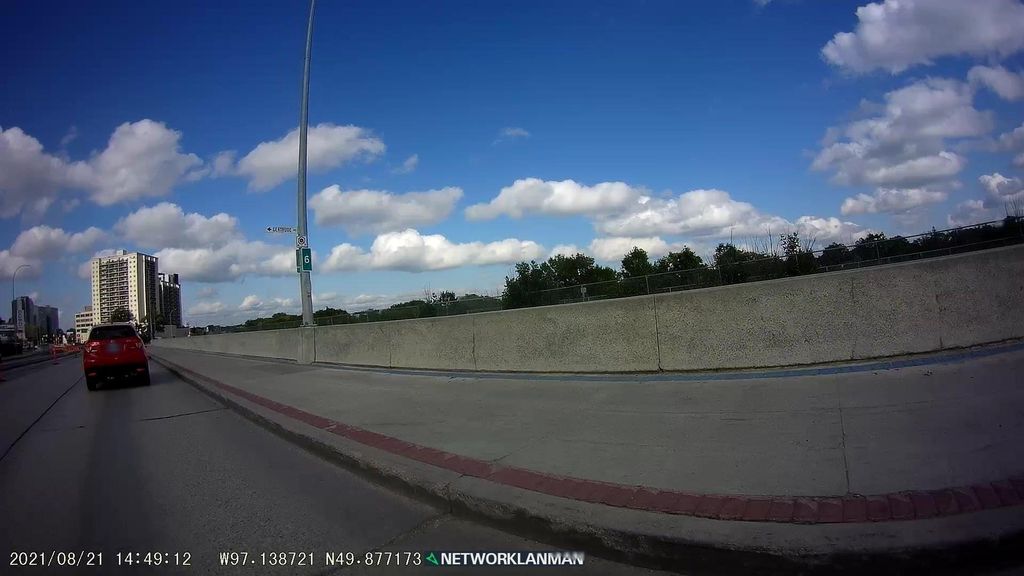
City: winnipeg